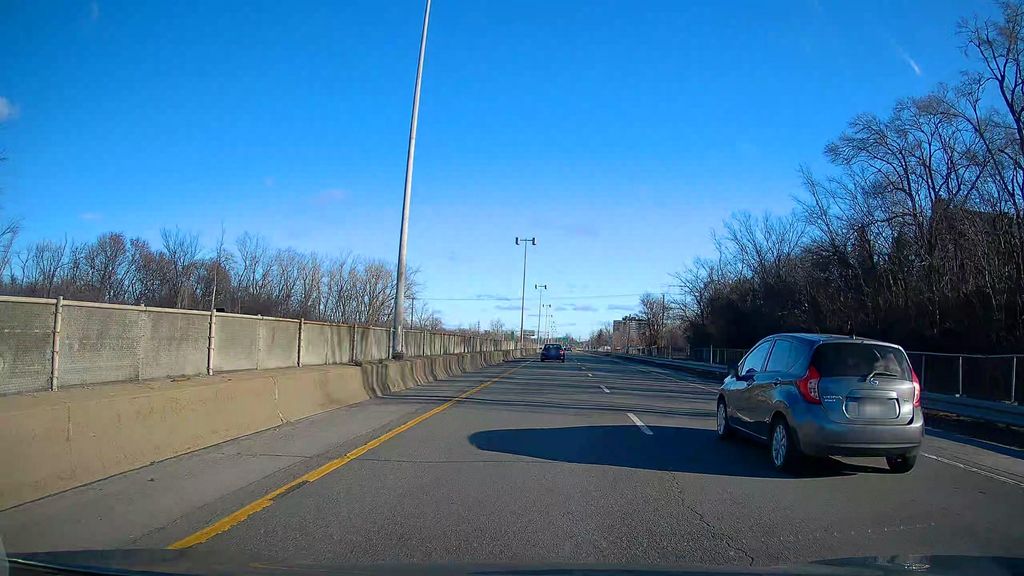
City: montreal